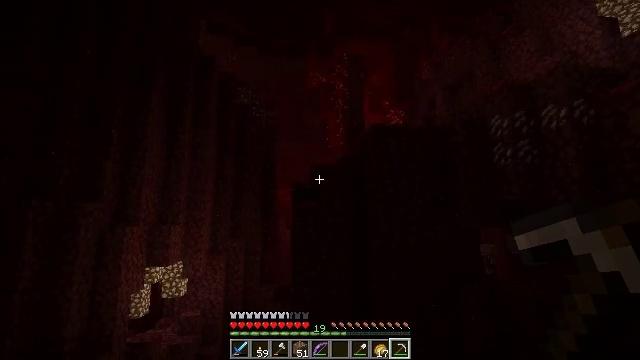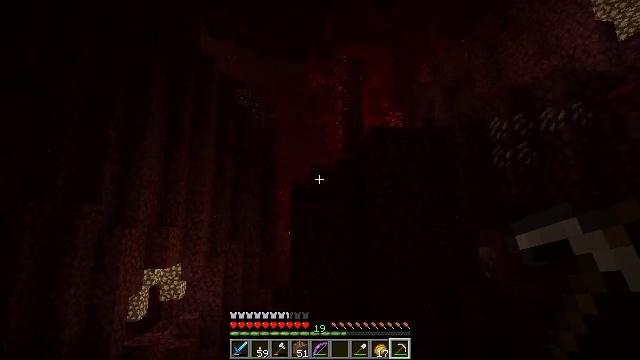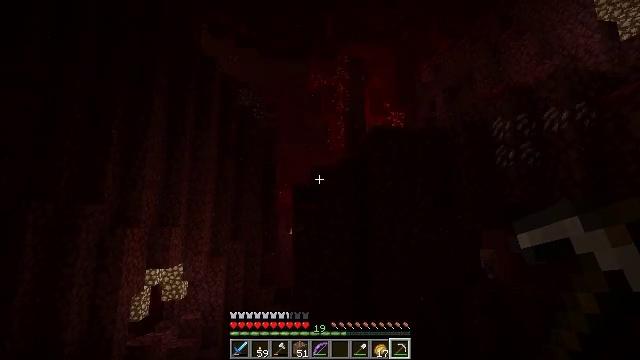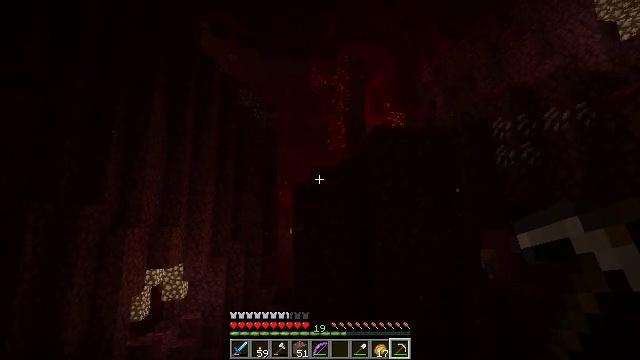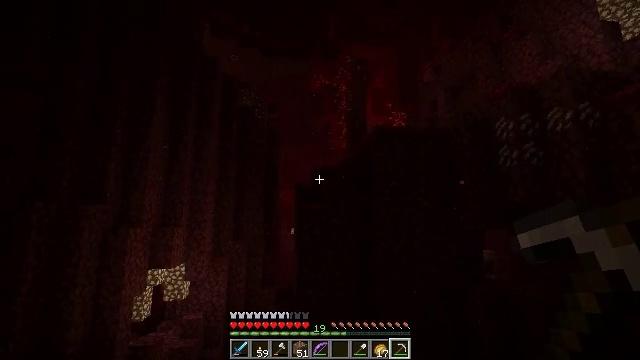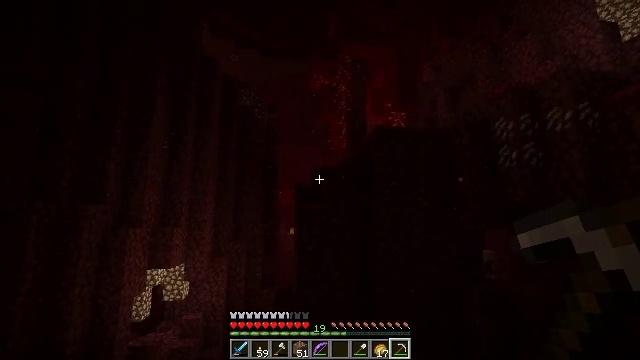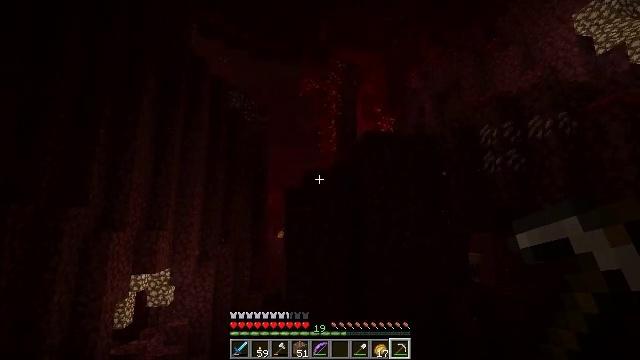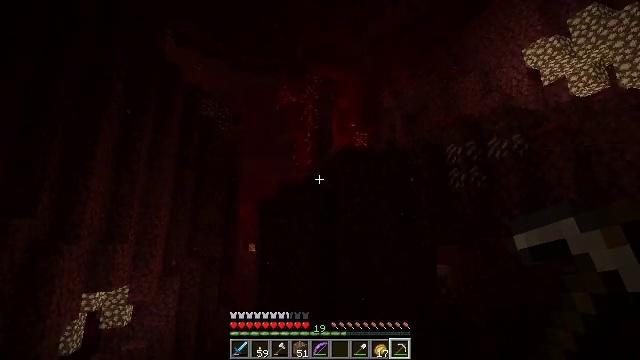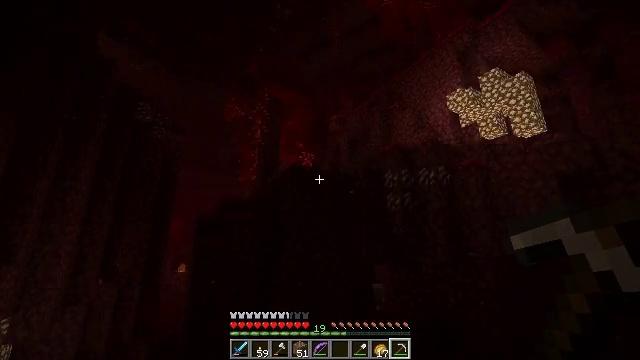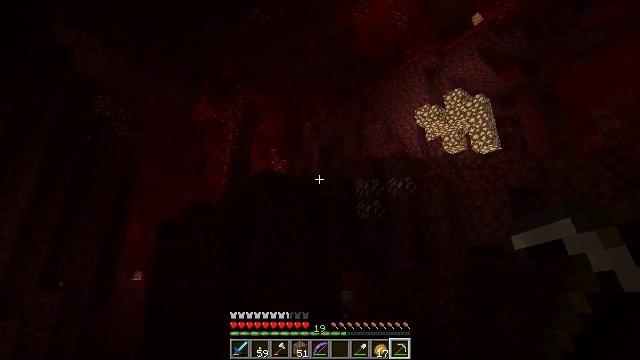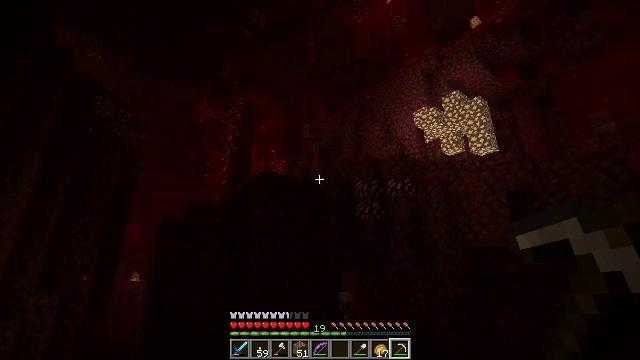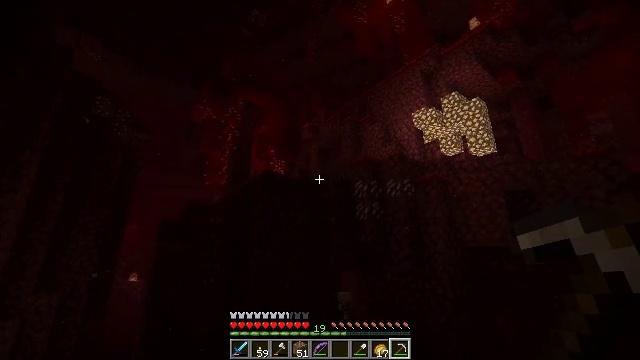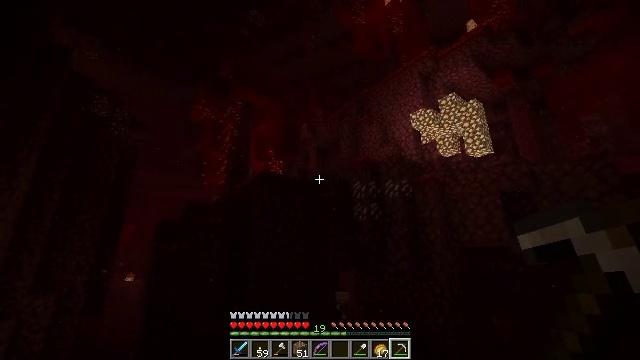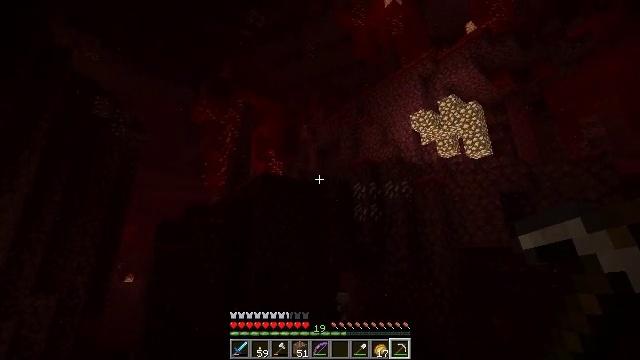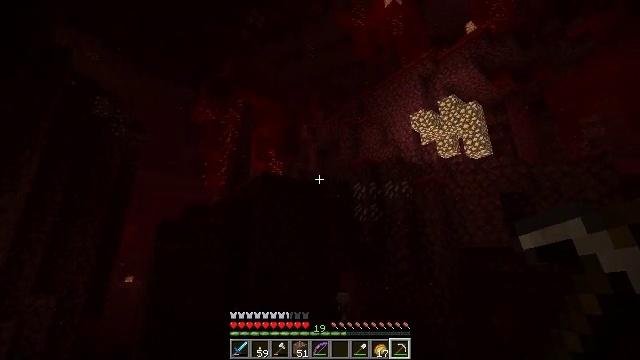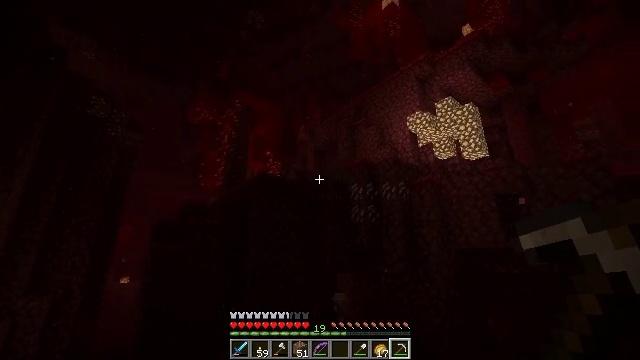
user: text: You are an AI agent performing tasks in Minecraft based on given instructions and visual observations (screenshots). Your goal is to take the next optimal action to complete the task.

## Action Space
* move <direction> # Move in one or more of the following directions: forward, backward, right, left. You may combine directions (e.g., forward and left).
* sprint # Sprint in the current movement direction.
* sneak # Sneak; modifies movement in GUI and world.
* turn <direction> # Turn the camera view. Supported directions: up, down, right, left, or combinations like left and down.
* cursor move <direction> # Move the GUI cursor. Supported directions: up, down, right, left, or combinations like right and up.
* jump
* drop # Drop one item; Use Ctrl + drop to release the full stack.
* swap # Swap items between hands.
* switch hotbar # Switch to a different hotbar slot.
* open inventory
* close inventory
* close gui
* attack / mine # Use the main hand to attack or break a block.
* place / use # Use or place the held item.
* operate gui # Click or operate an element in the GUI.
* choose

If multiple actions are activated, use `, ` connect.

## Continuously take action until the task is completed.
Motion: motion action
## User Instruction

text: Dig up crimson nylium with a pickaxe.
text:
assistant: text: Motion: move left, sneak
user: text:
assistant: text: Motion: move left, sneak
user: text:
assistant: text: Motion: move left, sneak
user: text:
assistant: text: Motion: move left, sneak
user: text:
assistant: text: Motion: move back and move left, sneak
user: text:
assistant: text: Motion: move back and move left, sneak, turn right
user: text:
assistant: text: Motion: move back and move left, sneak, turn right and up
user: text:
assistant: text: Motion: move back and move left, sneak, turn right and up
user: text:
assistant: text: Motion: move back and move left, sneak, turn right and up
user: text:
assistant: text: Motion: move back and move left, sneak
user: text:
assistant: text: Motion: move back and move left, sneak
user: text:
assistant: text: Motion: move back and move left, sneak
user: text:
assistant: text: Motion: move back and move left, sneak
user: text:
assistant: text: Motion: move back and move left, sneak
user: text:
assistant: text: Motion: move back and move left, sneak
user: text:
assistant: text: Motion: move back, sneak, turn right
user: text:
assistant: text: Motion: move back, sneak, turn right
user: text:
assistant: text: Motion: move back, sneak, turn right
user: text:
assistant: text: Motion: move back and move right, sneak, turn right
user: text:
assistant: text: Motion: move back and move right, sneak, turn right and down
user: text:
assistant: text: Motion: move right, sneak, turn right and down
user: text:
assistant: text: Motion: move right, sneak, turn right and down
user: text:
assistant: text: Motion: move right, sneak, turn right and down
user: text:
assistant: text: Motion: move right, sneak, turn right and down
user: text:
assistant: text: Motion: move right, sneak, turn right
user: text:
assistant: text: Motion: move forward and move right, sneak, turn right
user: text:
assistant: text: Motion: move forward and move right, sneak
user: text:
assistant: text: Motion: move forward and move right, sneak
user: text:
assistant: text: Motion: move forward and move right, sneak
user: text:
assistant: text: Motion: move forward and move right, sneak